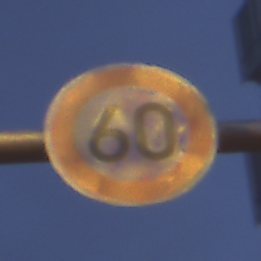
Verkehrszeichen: Geschwindigkeit60
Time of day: Night
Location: Outdoor (Urban)
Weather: PartlyCloudy
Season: NotSpecified
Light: Artificial